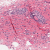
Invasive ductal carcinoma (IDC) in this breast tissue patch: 1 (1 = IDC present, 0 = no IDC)